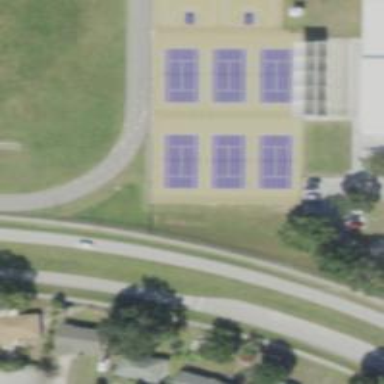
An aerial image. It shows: Tennis court on pitch designated for leisure land.